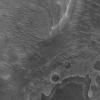
Atmospheric dust classification: not_dusty